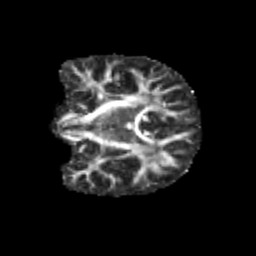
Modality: FA
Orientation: coronal
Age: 11
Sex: male
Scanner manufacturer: siemens
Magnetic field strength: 3 T
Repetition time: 3.8 s
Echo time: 0.07 s